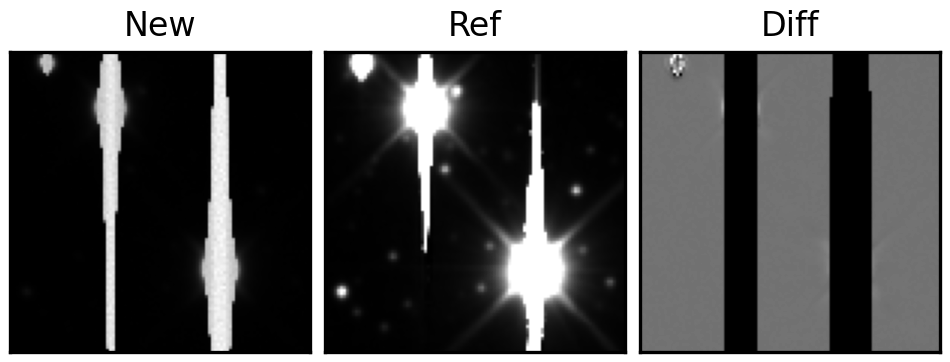
Label: bogus